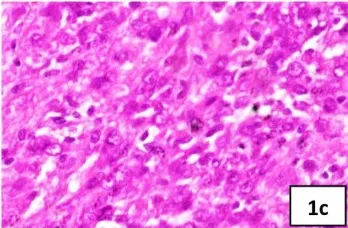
The vague nodular proliferation of spindle cells, H&E x100, c.
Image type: pathology (h&e)